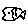
Label: fish